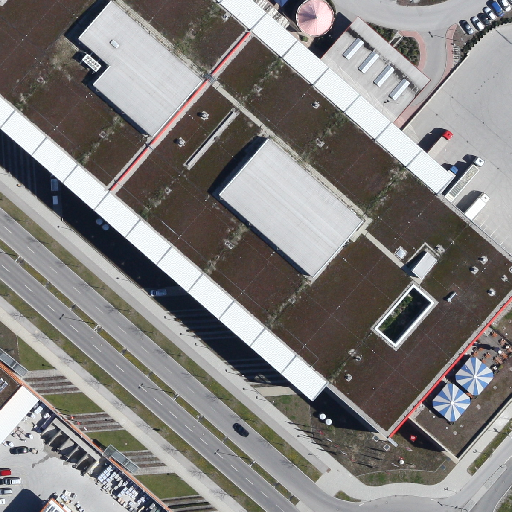
Referring expression: car